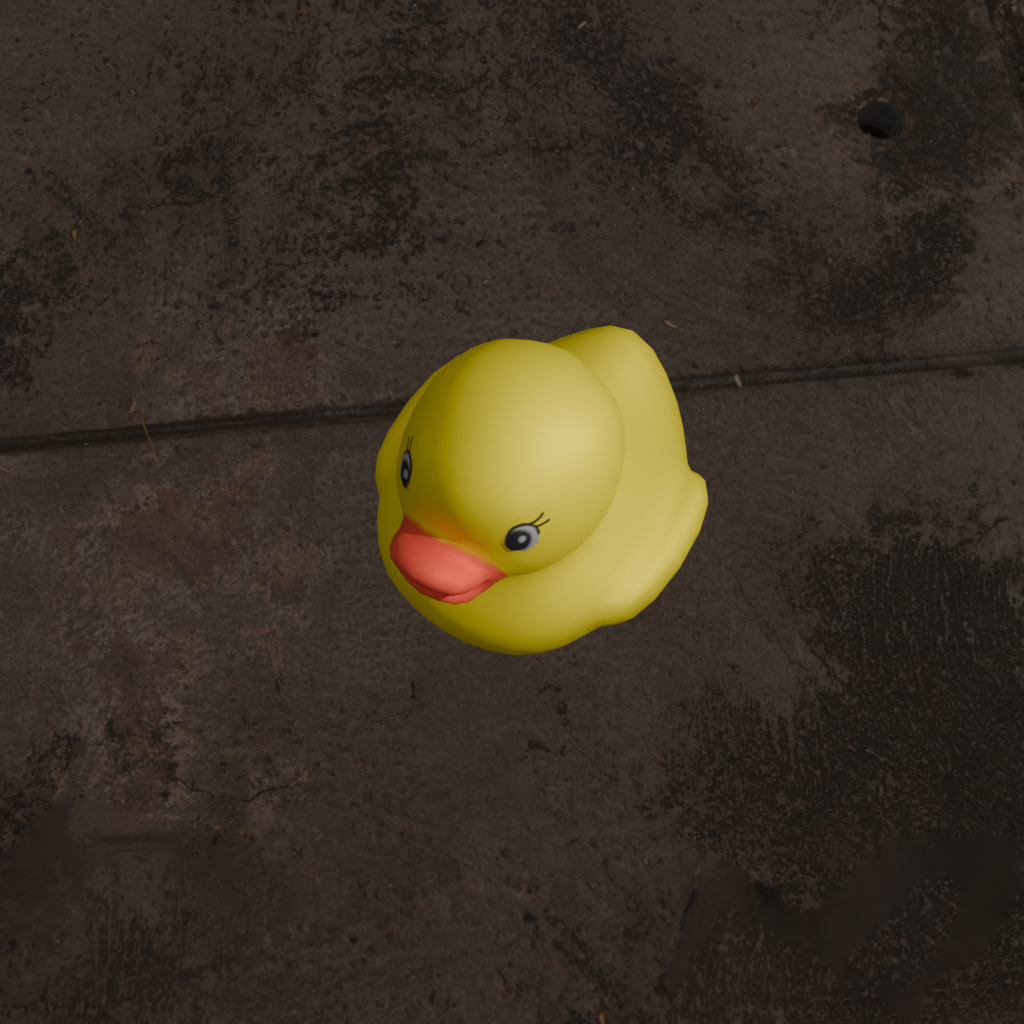
an image of a yellow rubber duck seen from <front_left_top> in a rocky pier extending into calm sea with a dramatic cloudy sky at sunset.